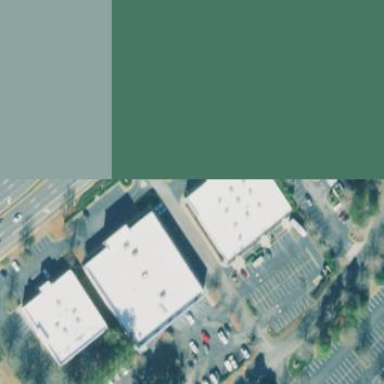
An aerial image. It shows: Retail building.